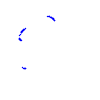
Particle: kaon